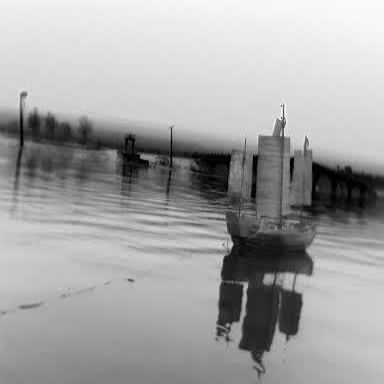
There is a sailboat in the infrared image.